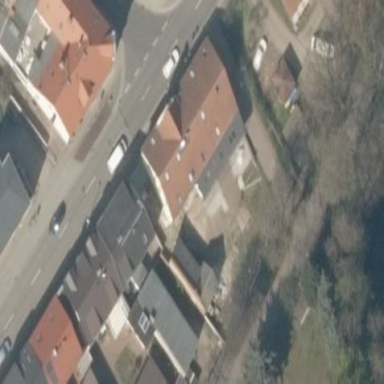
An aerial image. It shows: Gabled building.